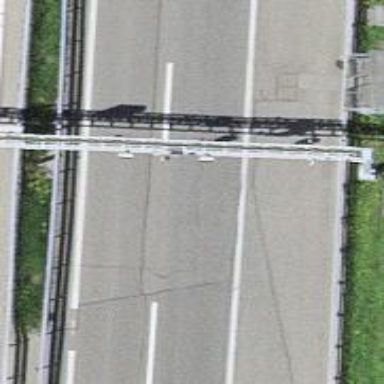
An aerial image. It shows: Gantry structure.